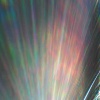
Label: sunburn